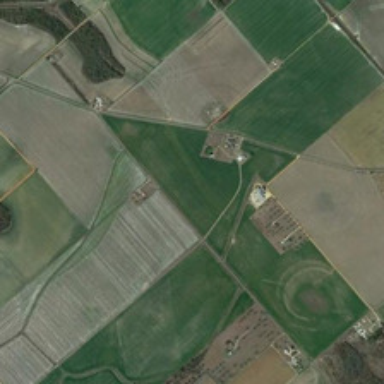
Some green and grey farmland distribute in both sides of a freeway .